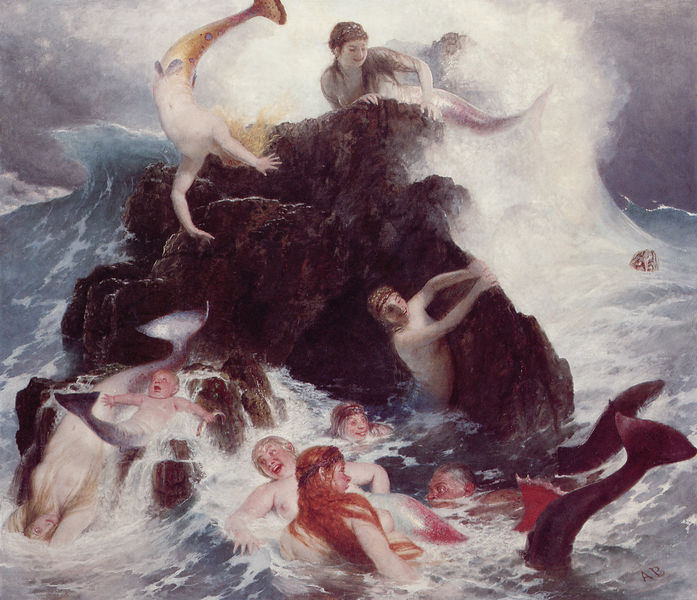
Titel: Das Spiel der Nereiden
Künstler: Arnold Böcklin
Institution: Basel, Öffentliche Kunstsammlung
Schlagwörter: blau, felsen, himmel, meer, wasser, weiß, busen, rot, stein, steine, haare, kind, kinder, schwanz, gischt, welle, wellen, fels, baby, schaum, brandung, spielen, freude, klippe, lachen, spiel, schwimmen, meerjungfrauen, nixen, fisch, böcklin, meerjungfrau, toben, spaß, fische, flossen, wassser, fischschwanz, seejungfrau, nöck, lchen, neriden